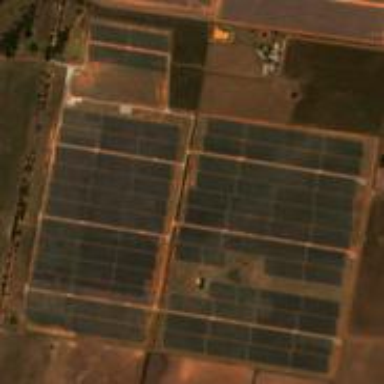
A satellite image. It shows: Solar photovoltaic panel power plant. It operates using photovoltaic technology.